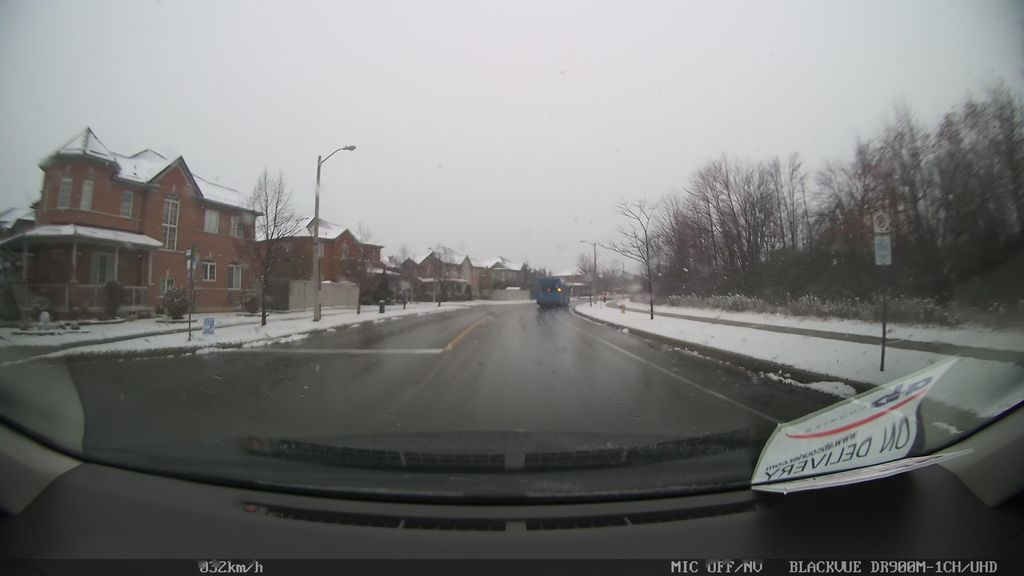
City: toronto